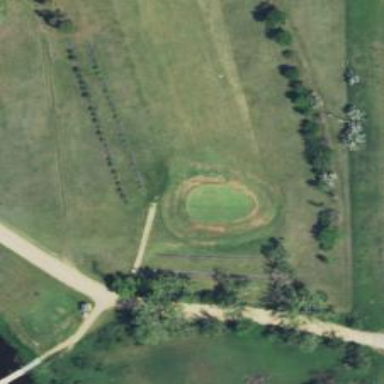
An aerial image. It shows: Golf hole.